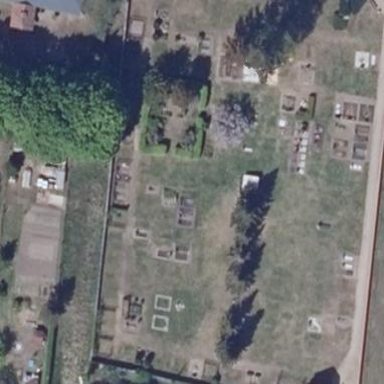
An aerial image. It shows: Cemetery.